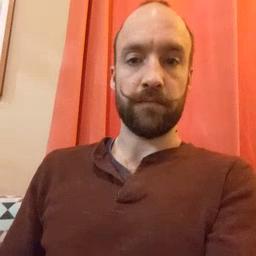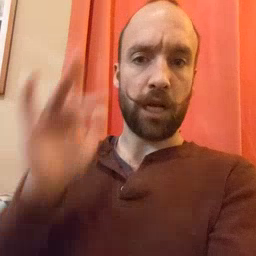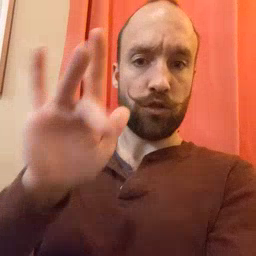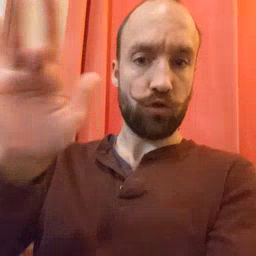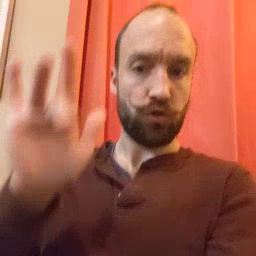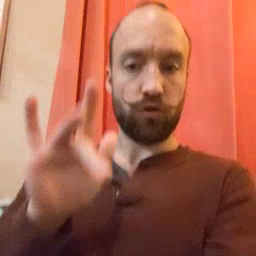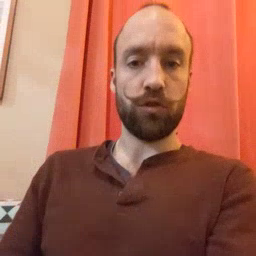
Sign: touch